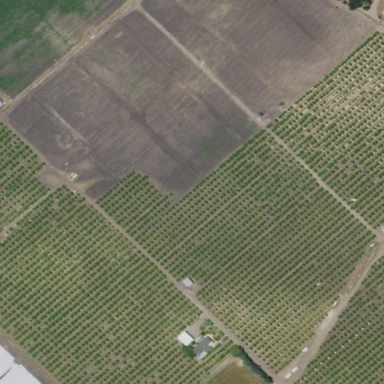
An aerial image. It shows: Orchard.